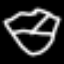
Label: diamond